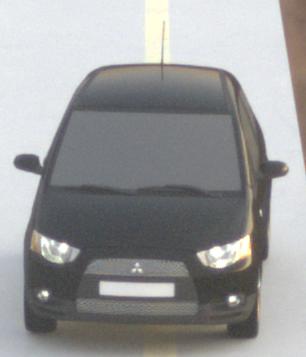
Make: Mitsubishi
Model: Colt 1.1
Detailed model: Colt (VI)
Model produced from: 2008/11
Model produced until: 2010/10
Doors: 3
Color: black
Road condition: dry road
Daytime: sunrise or sunset
Contrast: low contrast